Question: I'm trying to remove the default margin from 'persistentFooterButtons', but I can't find it because it receives a list of widgets.
I'm using 'extendBody: true' in 'Scaffold'.

'''
persistentFooterButtons: [
Container(
color: const Color.fromRGBO(240, 240, 240, 0.9),
width: double.infinity,
child: Padding(
padding: const EdgeInsets.symmetric(horizontal: 2, vertical: 2),
child: Row(
children: [
Expanded(
child: GestureDetector(
child: Column(
children: [
const Image(
image: AssetImage('assets/images/home.png'),
height: 35,
),
Text(
"Inicio",
style: TextStyle(
fontSize: 10,
color: Theme.of(context).primaryColor,
),
),
],
),
),
),
],
),
),
)
],
'''
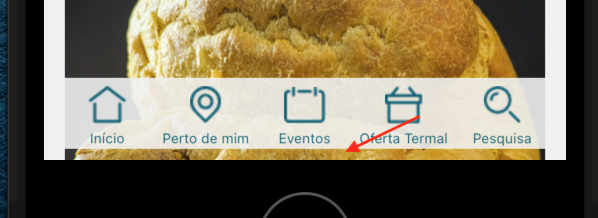
Answer: This is coming from the source code of 'scaffold.dart'. It is defined like this.
'''
child: Container(
alignment: AlignmentDirectional.centerEnd,
padding: const EdgeInsets.all(8), //<-- this
child: OverflowBar(
spacing: 8,
overflowAlignment: OverflowBarAlignment.end,
children: widget.persistentFooterButtons!,
),
),
'''
<URL>
You can remove 'padding' or set '0' or your local machine if it is ok to have this on your projects. You can switch between values based on your need. Also, you can also create a separate dart file for your project.
<URL>
Another trick can be applied using 'transform' but tap effect can be effected in this case.
'''
Container(
transform: Matrix4.translationValues(0, 8, 0),
.....
'''
Or I would say just use 'bottomNavigationBar' on 'Scaffold' instead of 'persistentFooterButtons'
'''
bottomNavigationBar: Container(
color: const Color.fromRGBO(240, 240, 240, 0.9),
width: double.infinity,
height:50, // the one prefered by your view
........
'''